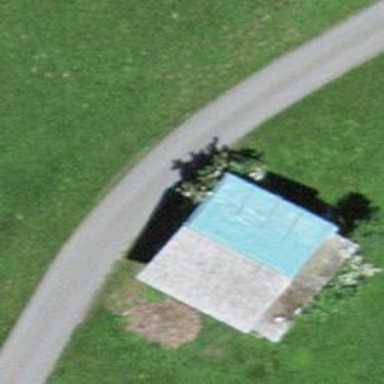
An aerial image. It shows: Barn.